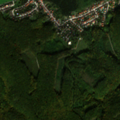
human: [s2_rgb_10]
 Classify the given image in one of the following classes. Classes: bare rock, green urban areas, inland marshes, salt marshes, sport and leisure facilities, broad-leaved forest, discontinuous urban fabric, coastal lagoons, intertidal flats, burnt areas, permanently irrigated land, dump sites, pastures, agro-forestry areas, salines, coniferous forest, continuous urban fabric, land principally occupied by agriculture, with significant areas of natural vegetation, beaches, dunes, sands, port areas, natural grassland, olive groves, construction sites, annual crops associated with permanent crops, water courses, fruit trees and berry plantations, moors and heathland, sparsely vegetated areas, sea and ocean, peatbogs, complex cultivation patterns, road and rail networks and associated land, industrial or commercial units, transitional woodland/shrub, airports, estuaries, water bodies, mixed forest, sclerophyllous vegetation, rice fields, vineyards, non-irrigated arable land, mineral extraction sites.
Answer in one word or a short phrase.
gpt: discontinuous urban fabric, non-irrigated arable land, broad-leaved forest